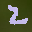
Label: 2